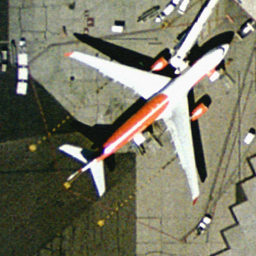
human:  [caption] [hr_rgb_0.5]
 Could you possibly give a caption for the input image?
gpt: An airplane with red fuselage is stopped at the airport .

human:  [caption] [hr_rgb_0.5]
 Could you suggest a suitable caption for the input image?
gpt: There is a red airplane at the airport .

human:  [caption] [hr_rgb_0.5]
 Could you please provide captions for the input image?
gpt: A red airplane is stopped at the airport with luggage cars beside it .

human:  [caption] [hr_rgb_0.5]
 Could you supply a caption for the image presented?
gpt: One airplane with red fuselage is stopped at the airport with some luggage cars beside it .

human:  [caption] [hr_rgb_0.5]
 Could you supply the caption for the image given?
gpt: One red airplane is stopped at the airport .